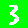
Digit: 3